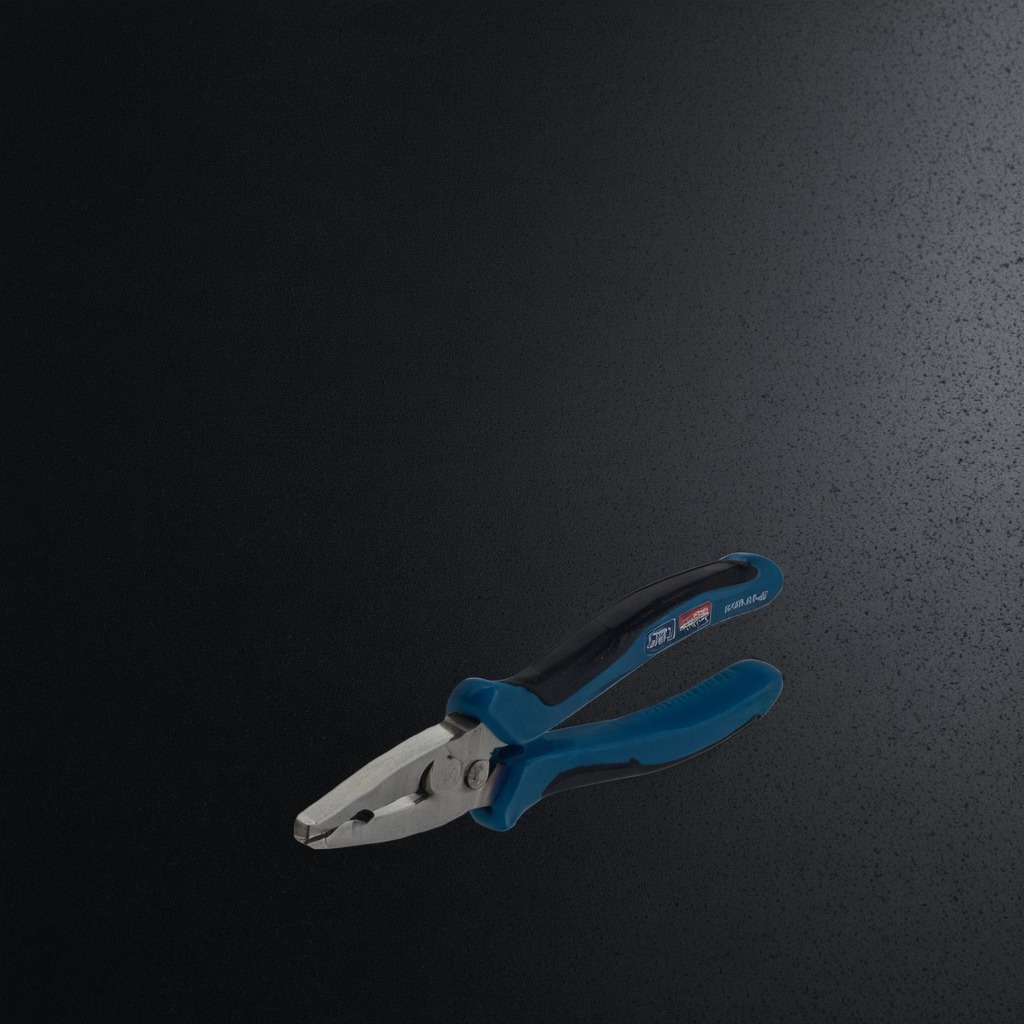
A plier is lying on the tabletop.